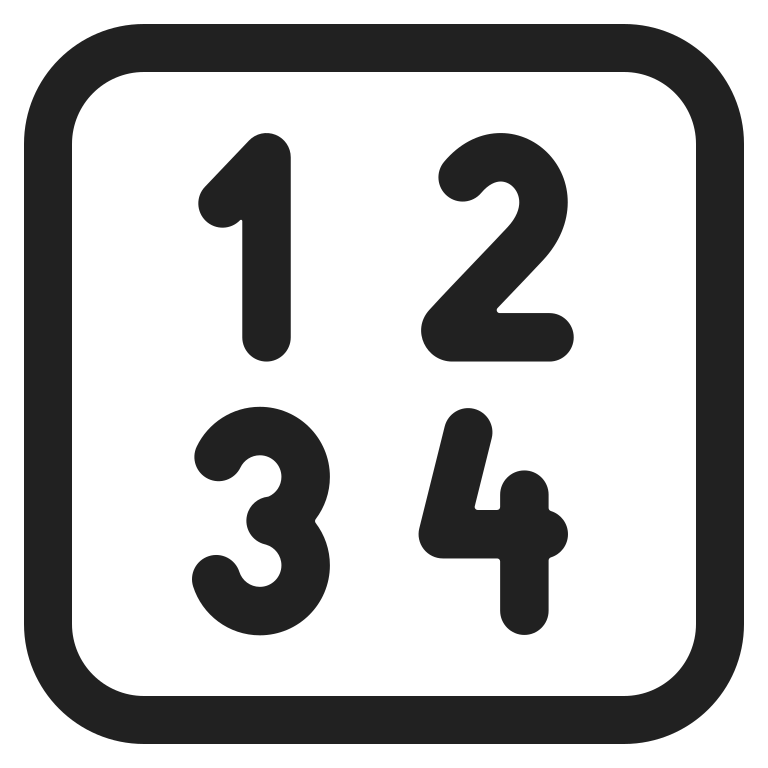
input numbers high contrast